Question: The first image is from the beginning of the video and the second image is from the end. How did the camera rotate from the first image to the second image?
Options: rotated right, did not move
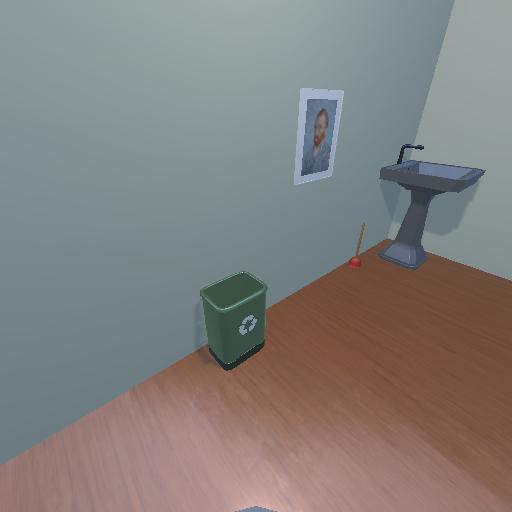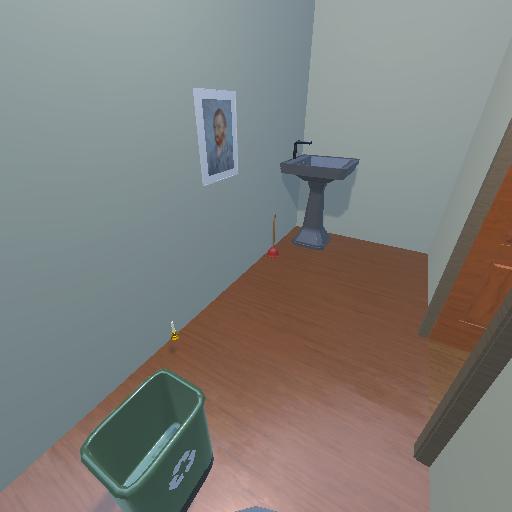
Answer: rotated right